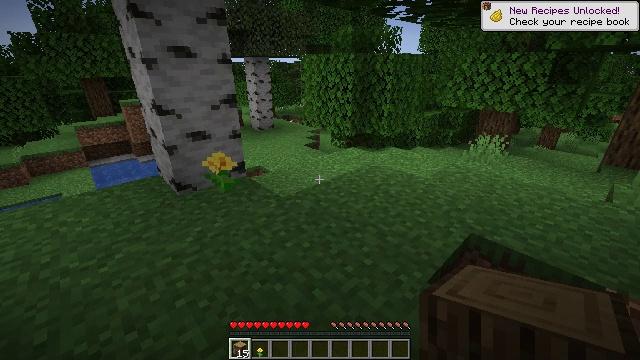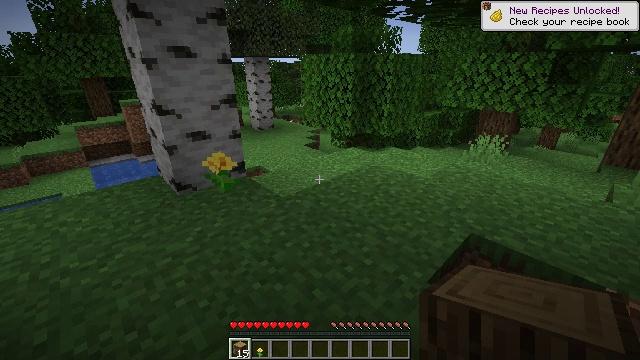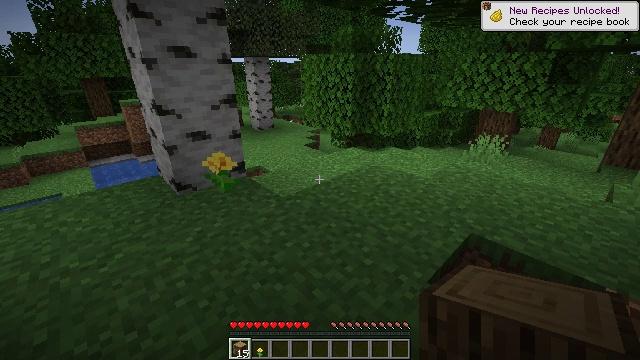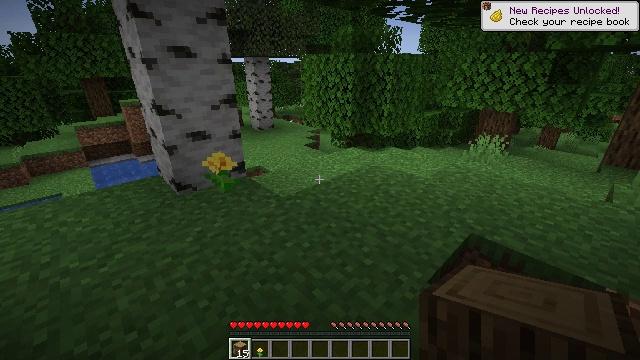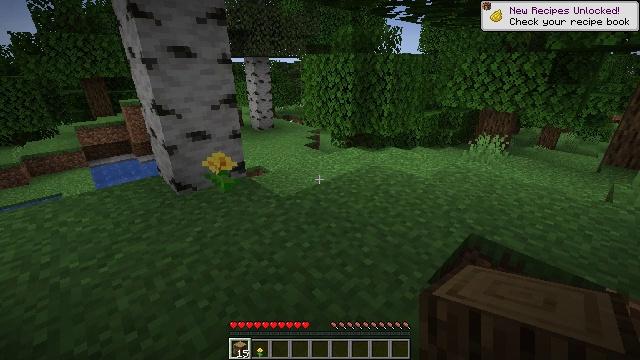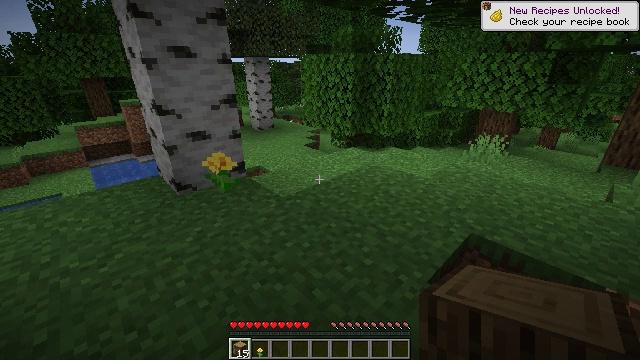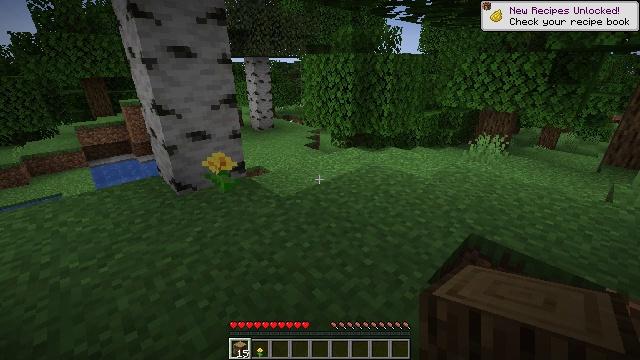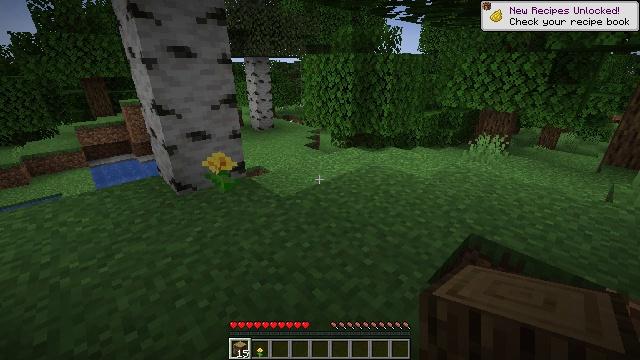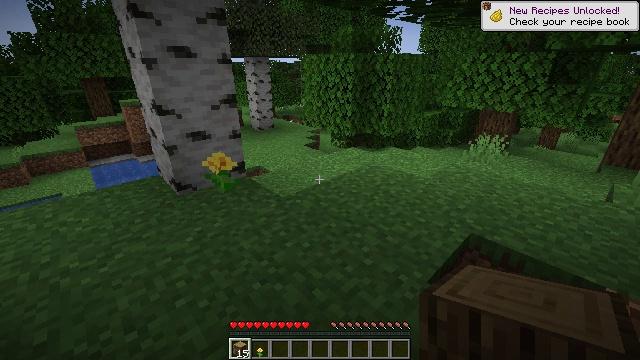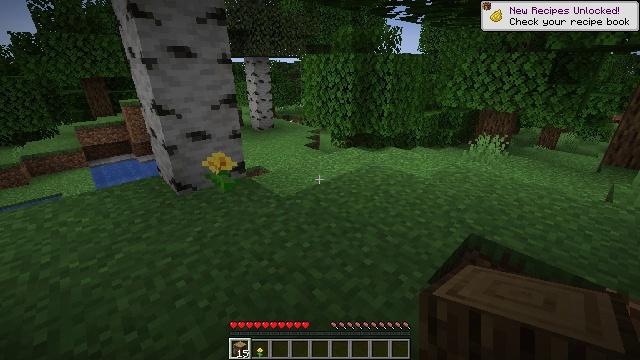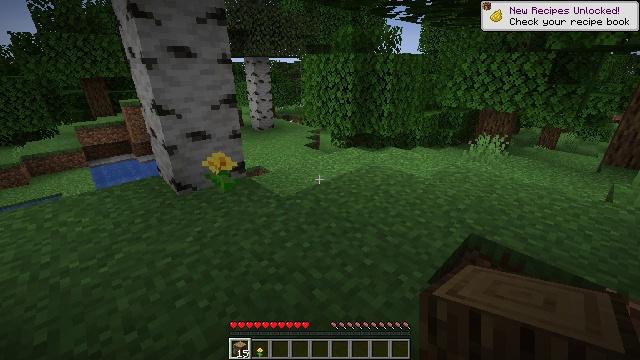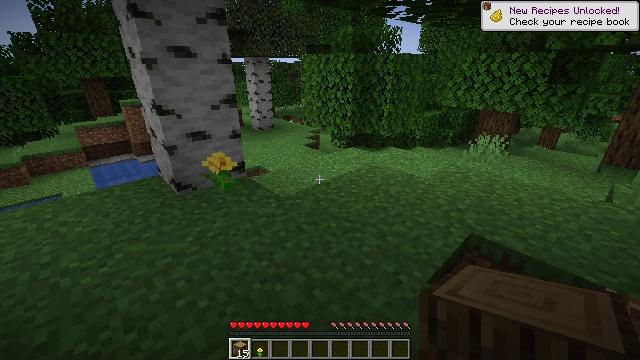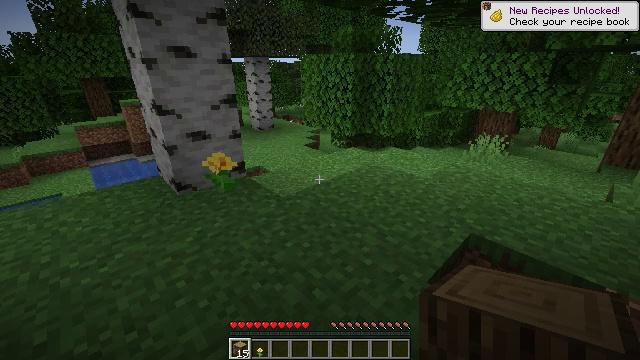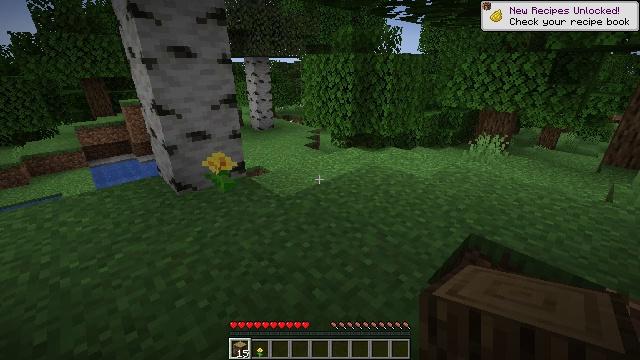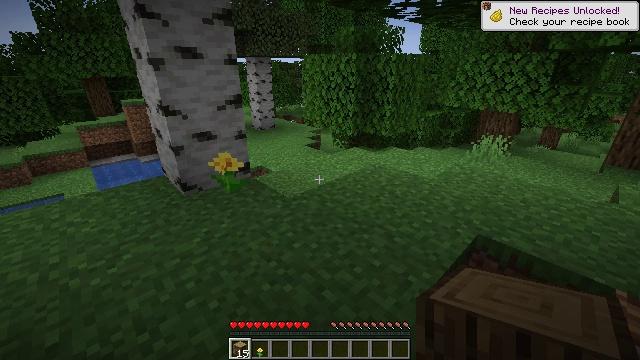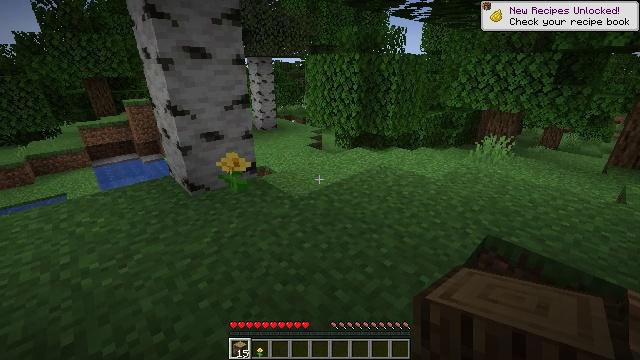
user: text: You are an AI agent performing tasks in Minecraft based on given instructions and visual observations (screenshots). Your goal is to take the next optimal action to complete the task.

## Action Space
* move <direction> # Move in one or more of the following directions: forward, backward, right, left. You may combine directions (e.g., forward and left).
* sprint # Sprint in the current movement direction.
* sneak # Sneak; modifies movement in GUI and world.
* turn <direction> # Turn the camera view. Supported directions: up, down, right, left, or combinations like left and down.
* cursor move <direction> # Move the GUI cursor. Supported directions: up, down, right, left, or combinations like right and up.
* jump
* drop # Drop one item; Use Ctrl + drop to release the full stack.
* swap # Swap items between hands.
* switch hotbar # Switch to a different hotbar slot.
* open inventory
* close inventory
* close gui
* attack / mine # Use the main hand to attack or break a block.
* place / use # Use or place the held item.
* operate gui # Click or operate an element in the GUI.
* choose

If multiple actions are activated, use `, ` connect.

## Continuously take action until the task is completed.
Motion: motion action
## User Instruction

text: Make oak wood using logs.
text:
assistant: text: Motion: no_op
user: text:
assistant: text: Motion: no_op
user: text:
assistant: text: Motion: no_op
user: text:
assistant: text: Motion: no_op
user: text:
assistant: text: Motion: no_op
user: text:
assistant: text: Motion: no_op
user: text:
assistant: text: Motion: no_op
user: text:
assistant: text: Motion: no_op
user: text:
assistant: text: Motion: no_op
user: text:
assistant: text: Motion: no_op
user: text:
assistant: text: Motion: no_op
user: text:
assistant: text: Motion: no_op
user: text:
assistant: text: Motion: no_op
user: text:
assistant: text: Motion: move left
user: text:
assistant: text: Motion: move left
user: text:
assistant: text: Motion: move left
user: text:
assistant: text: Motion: move left
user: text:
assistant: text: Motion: move left
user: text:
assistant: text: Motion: move left
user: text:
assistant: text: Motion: move left
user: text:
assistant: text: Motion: move left, turn down
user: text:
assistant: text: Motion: move left, turn down
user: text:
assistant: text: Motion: move left
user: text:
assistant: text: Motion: move left, turn right
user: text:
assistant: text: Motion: move left
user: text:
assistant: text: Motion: move left
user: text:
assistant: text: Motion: move left
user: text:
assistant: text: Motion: no_op
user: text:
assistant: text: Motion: no_op
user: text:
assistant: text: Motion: no_op